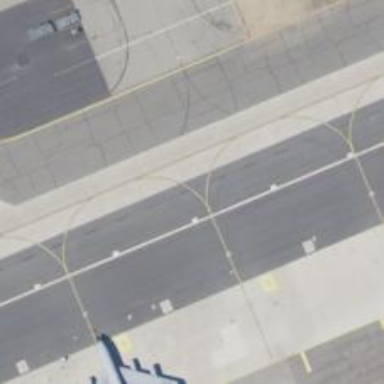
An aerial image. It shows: Image of taxiway at airport.